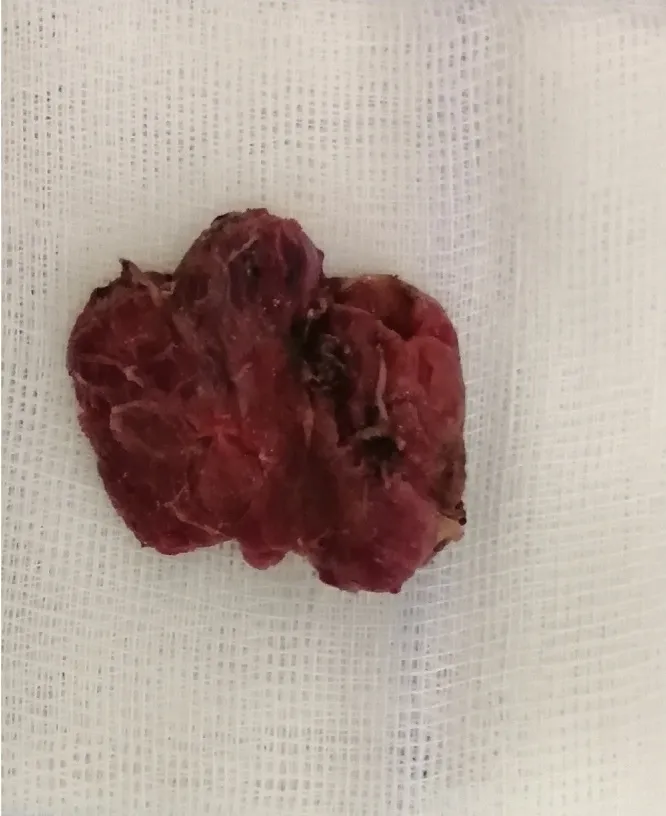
surgical specimen.
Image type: medical_photograph (other_medical_photograph)